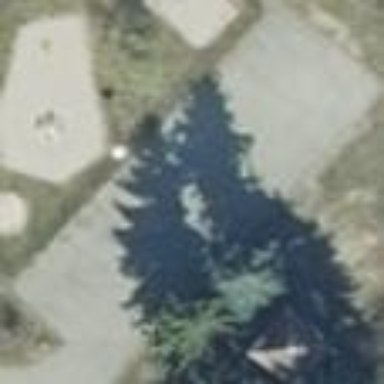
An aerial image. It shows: Parking area with surface.